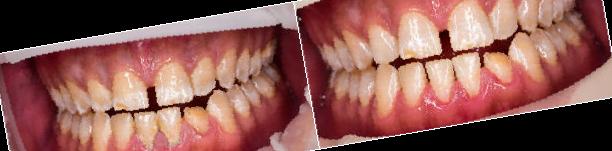
Condition: Calculus